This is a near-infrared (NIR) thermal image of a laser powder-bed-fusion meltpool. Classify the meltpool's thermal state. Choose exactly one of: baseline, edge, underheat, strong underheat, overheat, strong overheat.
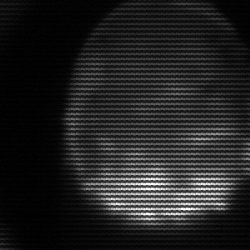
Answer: edge